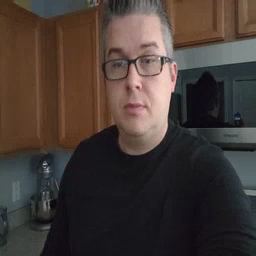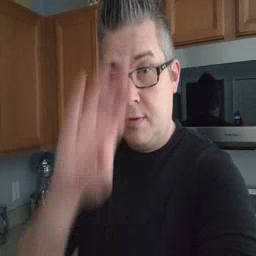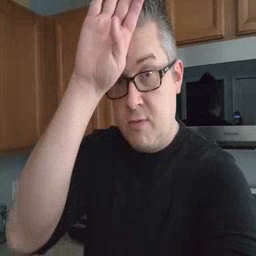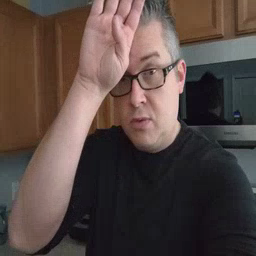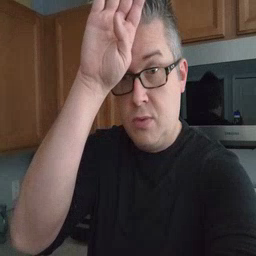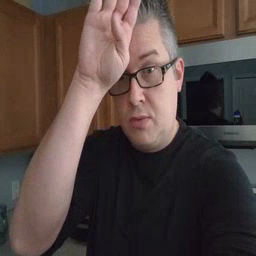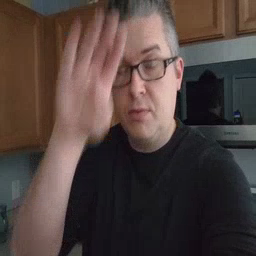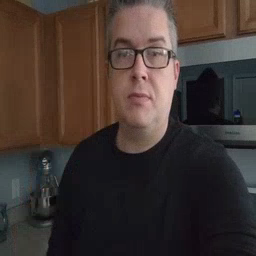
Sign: fireman